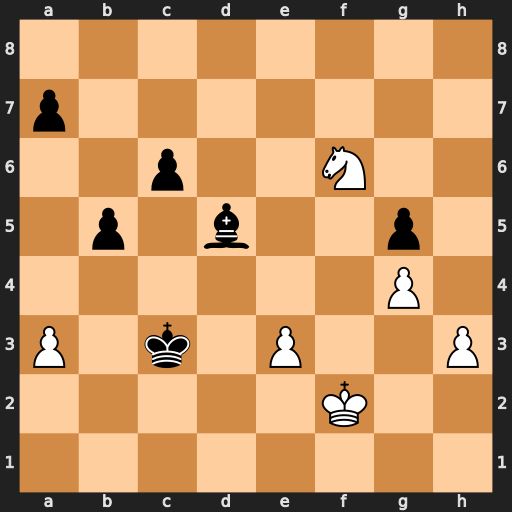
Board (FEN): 8/p7/2p2N2/1p1b2p1/6P1/P1k1P2P/5K2/8
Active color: w
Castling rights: -
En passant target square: -
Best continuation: Nxd5+ cxd5 h4 gxh4 g5